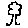
Label: tree